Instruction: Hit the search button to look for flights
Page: home
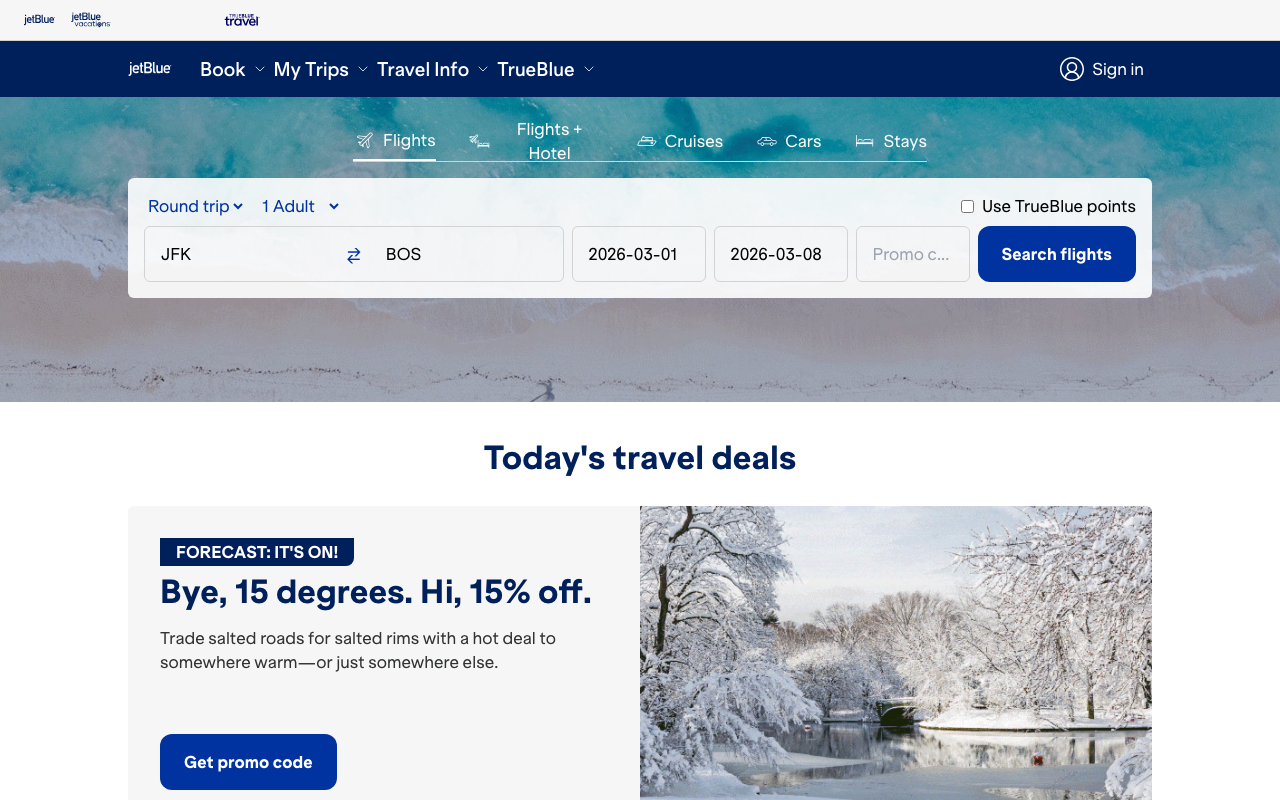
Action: click